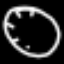
Label: clock